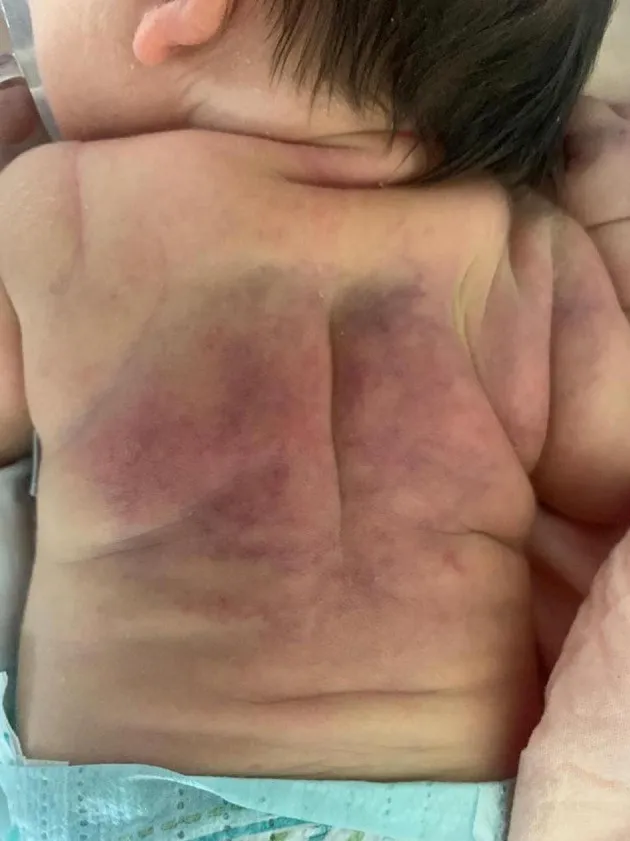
Skin lesion on the back and the shoulder.
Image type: medical_photograph (skin_photograph)